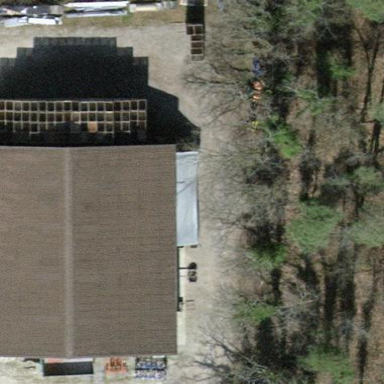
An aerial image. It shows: Gabled roof on farm auxiliary building.